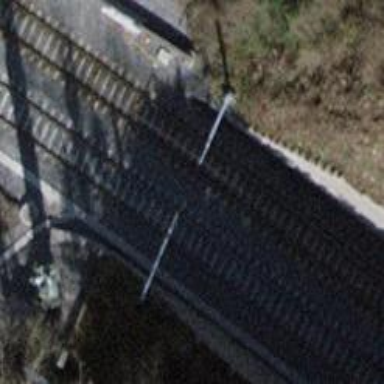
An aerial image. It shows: Single-track railway with electrified contact lines.